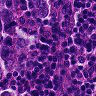
Metastatic tissue present: no